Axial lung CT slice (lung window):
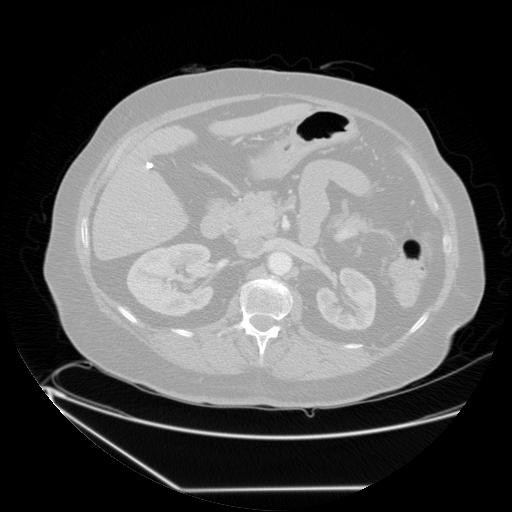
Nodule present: no